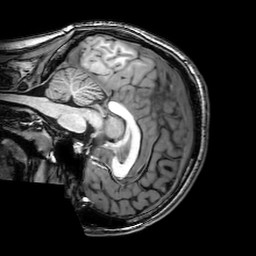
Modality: T1w
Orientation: sagittal
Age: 22
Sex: male
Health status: healthy
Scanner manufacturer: philips
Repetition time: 0.008187 s
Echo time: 0.00375 s